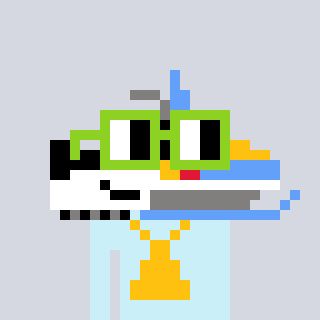
a pixel art character with square light green glasses, a snowmobile-shaped head and a cold-colored body on a cool background